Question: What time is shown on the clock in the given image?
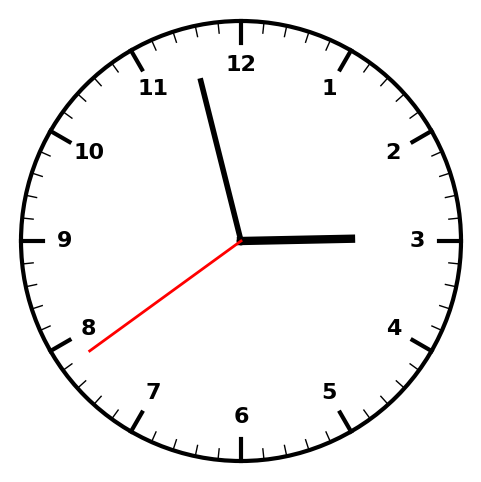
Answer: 02:57:39